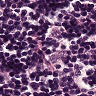
Metastatic tissue present: no